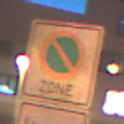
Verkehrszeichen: BeginnEingeschraenktesHalteverbotZone
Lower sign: ZeitangabenMitBeschraenkungAufWochentage8
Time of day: Night
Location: Outdoor (Urban)
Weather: PartlyCloudy
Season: NotSpecified
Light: Artificial